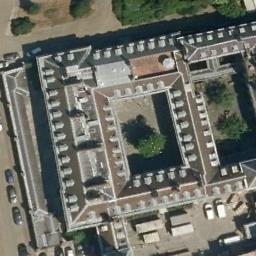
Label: palace